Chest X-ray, PA view. Patient: 60 years old, sex M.
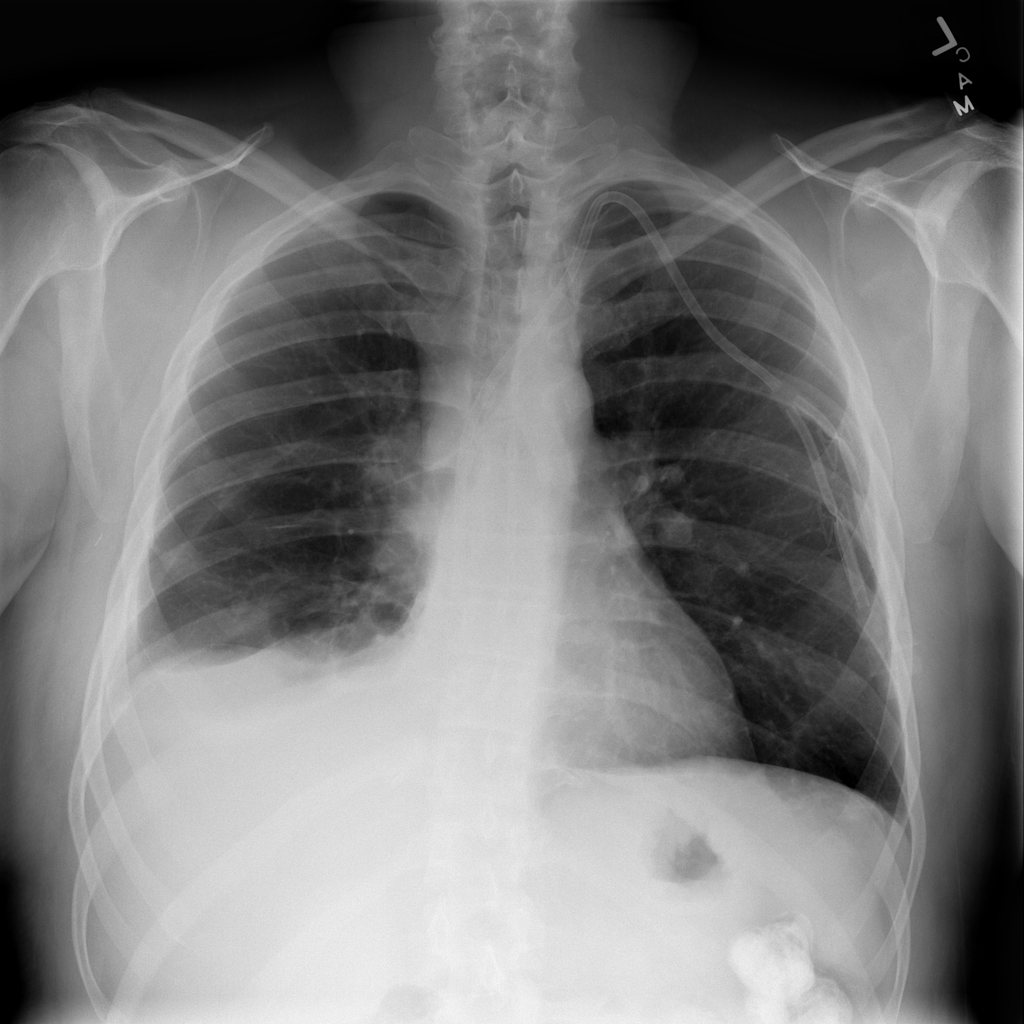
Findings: Effusion